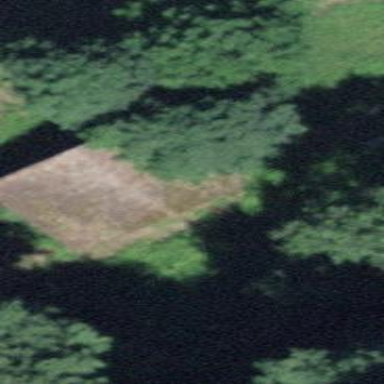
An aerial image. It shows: Rural barn.